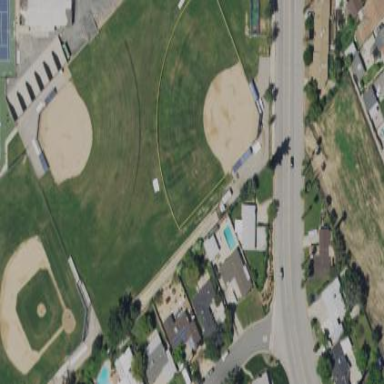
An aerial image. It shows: Softball pitch for leisure land activities.